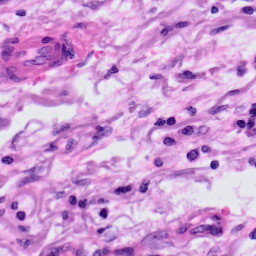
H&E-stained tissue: Skin